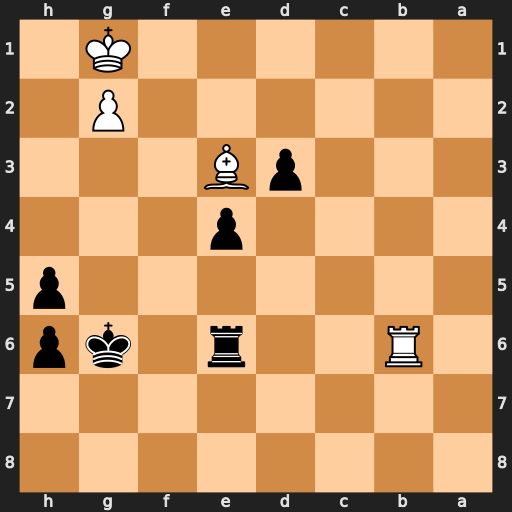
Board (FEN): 8/8/1R2r1kp/7p/4p3/3pB3/6P1/6K1
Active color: b
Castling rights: -
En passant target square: -
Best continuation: Rxb6 Bxb6 d2